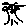
Label: tree